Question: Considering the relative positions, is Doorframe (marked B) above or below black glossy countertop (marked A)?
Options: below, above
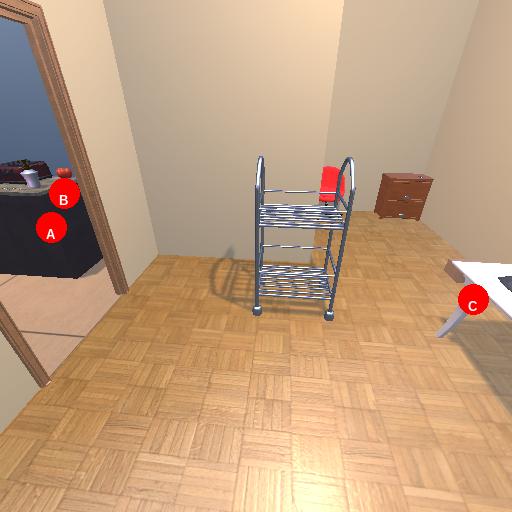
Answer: below